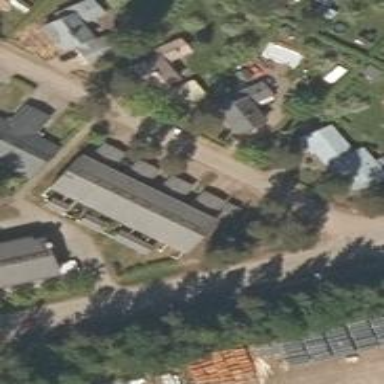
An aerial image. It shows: Terrace building with gabled roof.